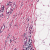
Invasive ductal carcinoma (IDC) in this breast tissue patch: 0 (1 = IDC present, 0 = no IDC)